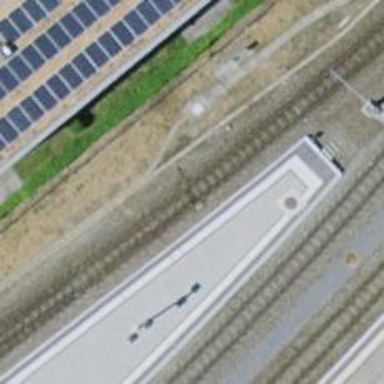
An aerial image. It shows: Railway switch.